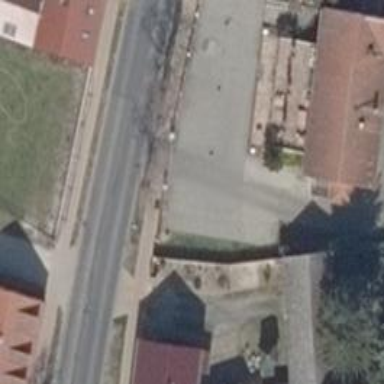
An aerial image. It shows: Parking area with surface.